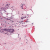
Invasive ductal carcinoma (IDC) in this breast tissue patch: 1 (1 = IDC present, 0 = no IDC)